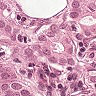
Metastatic tissue present: yes